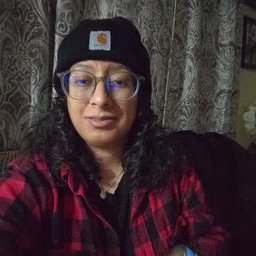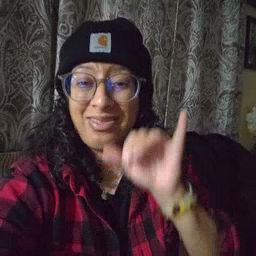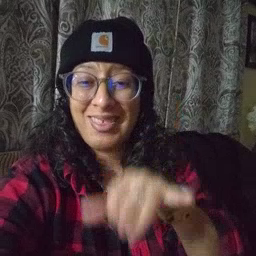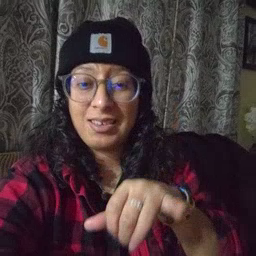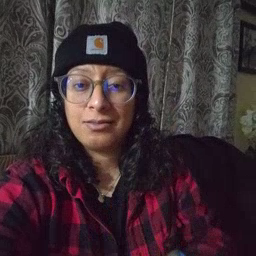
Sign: that